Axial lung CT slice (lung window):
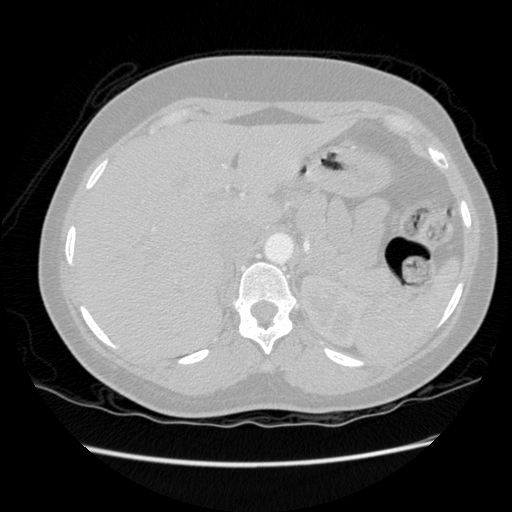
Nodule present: no